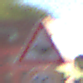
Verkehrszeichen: ViehtriebRechts
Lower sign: Geschwindigkeit90
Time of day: MorningAfternoon
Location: Outdoor (Special)
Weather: PartlyCloudy
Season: NotSpecified
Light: Natural